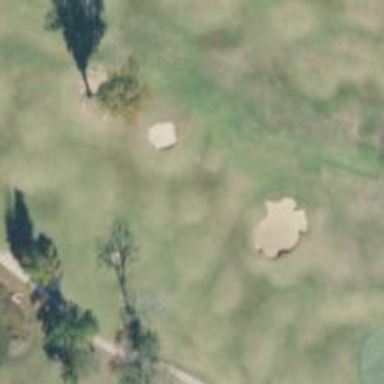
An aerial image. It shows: View of golf hole.